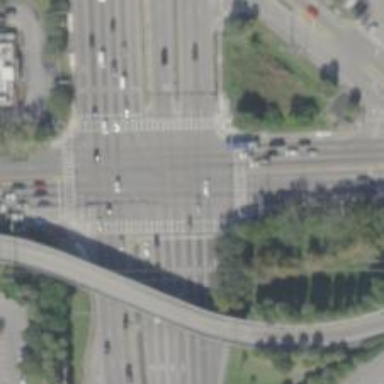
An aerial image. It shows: Primary highway with asphalt surface and separate sidewalk.